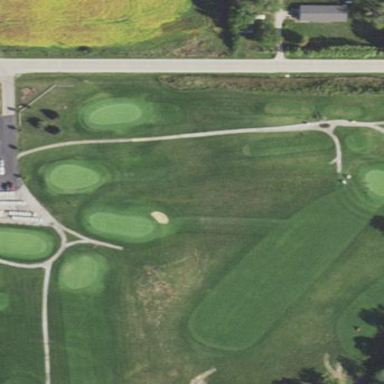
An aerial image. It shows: Golf rough area.